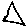
Label: triangle